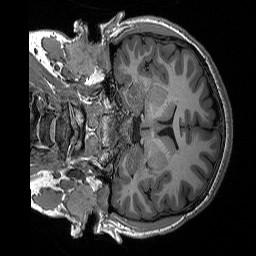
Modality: T1w
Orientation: coronal
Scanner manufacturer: siemens
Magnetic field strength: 3 T
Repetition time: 2.3 s
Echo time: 0.00298 s